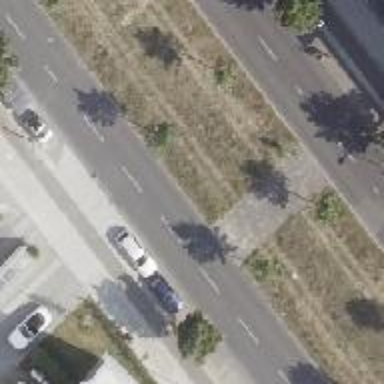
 there is parking available along the street side."